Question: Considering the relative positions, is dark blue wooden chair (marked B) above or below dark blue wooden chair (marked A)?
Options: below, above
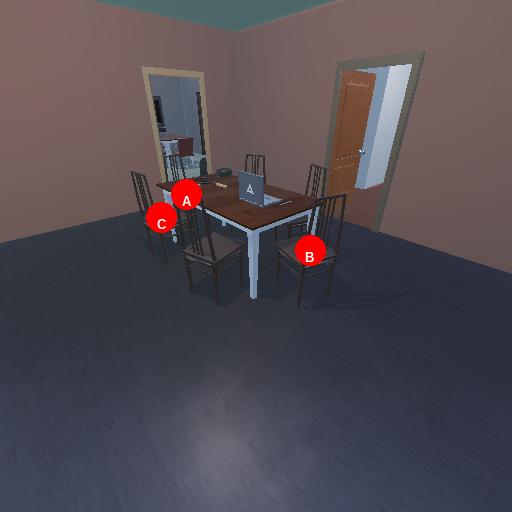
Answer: below